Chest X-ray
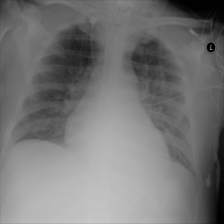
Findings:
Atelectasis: negative
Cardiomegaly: negative
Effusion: negative
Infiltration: negative
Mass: negative
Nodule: negative
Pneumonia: negative
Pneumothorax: negative
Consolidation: negative
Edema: negative
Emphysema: negative
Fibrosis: negative
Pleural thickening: negative
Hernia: negative